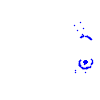
Particle: kaon